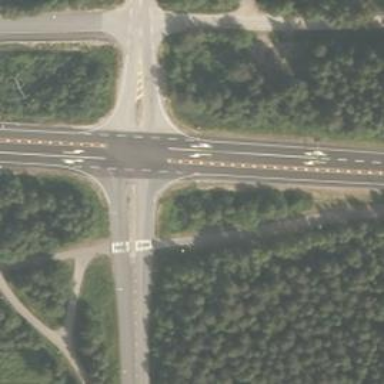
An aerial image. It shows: Island crossing on the road.